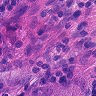
Metastatic tissue present: yes